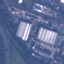
Land use / land cover class: Industrial